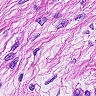
Metastatic tissue present: yes